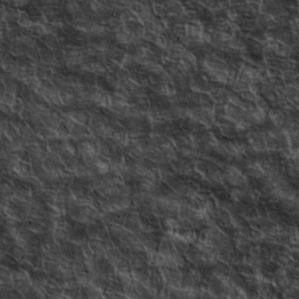
Label: non_frost